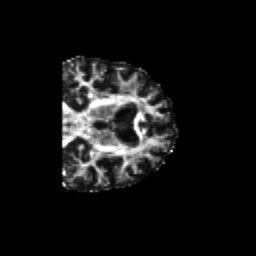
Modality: FA
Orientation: coronal
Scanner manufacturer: siemens
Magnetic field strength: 3 T
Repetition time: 6.8 s
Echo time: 0.093 s